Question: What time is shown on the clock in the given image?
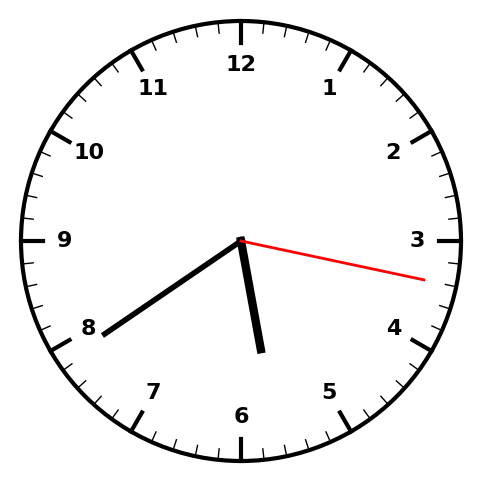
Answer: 05:39:17